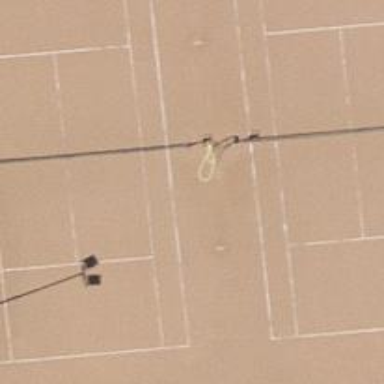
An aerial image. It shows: Tennis court on pitch designated for leisure land.